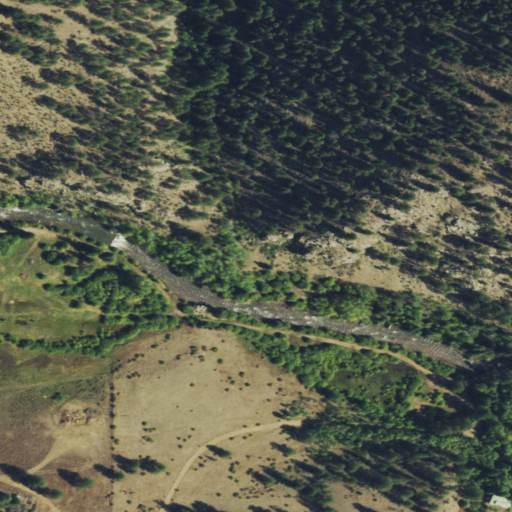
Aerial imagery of valley in Colorado named Boxwood Gulch containing evergreen forest, shrub, woody wetlands, herbaceous wetlands, and open development